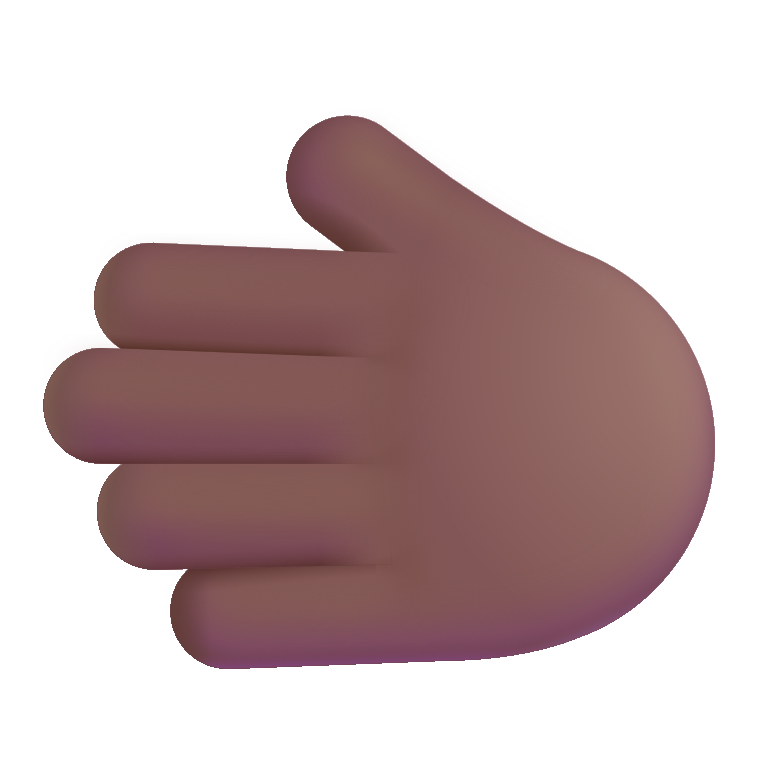
leftwards hand color  dark